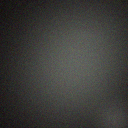
Screen state: off